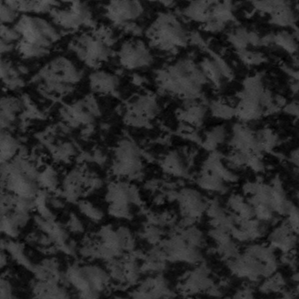
Label: frost